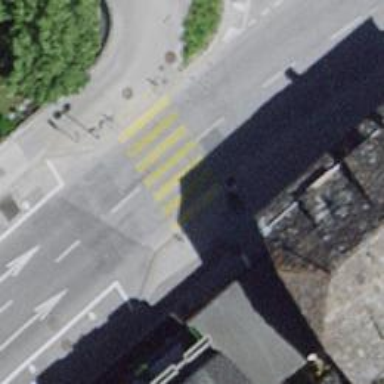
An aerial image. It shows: Uncontrolled zebra crossing with notable zebra markings.